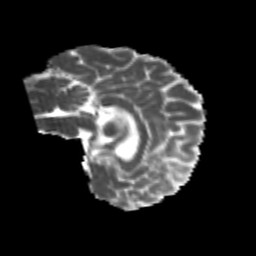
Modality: MD
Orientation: sagittal
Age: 22
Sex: female
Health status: healthy
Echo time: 0.074 s